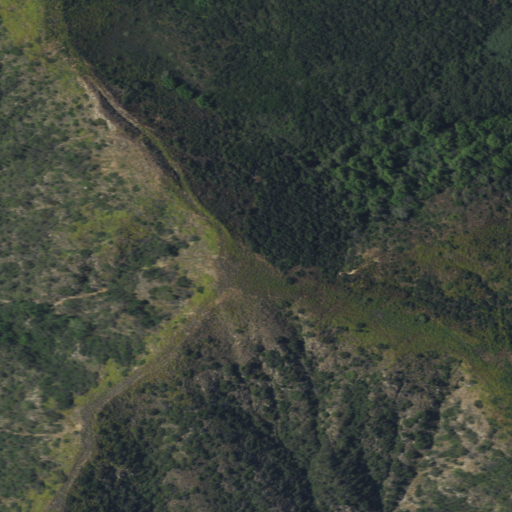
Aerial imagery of mountain in California named Silver Mountain containing grassland, shrub, and evergreen forest